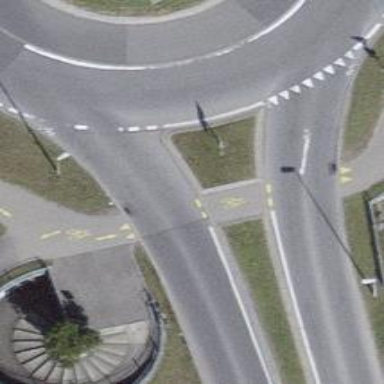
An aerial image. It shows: Marked road crossing with pedestrian island.